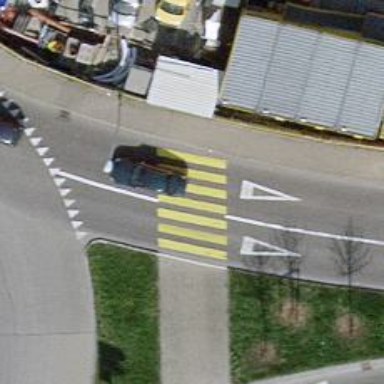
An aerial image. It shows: Uncontrolled zebra crossing on the road.